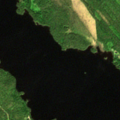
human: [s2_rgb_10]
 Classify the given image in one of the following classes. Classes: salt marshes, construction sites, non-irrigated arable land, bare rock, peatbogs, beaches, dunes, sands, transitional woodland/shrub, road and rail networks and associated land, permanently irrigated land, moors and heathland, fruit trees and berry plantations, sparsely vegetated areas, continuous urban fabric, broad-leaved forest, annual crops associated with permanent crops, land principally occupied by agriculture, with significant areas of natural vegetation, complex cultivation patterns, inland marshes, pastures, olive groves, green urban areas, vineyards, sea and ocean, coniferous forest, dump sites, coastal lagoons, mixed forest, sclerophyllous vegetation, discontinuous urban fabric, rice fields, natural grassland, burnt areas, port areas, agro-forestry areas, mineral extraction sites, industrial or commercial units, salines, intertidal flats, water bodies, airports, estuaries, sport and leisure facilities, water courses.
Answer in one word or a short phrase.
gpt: coniferous forest, mixed forest, water bodies